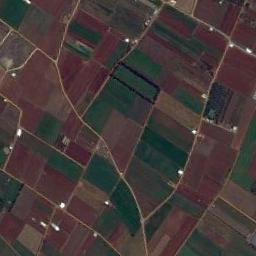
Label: rectangular_farmland